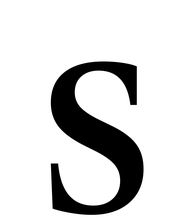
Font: LibreCaslonText_Regular